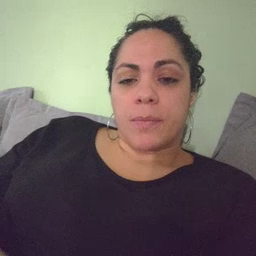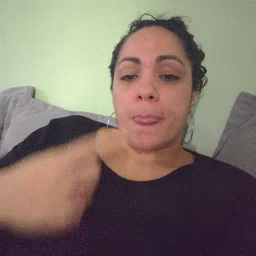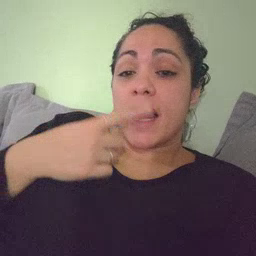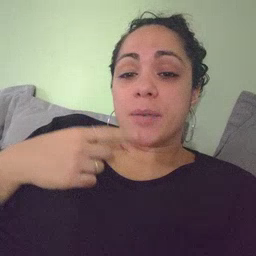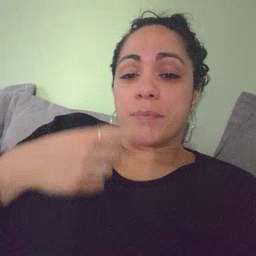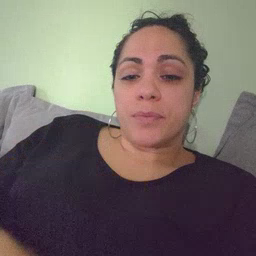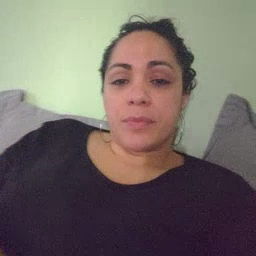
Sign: lips